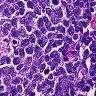
Metastatic tissue present: no